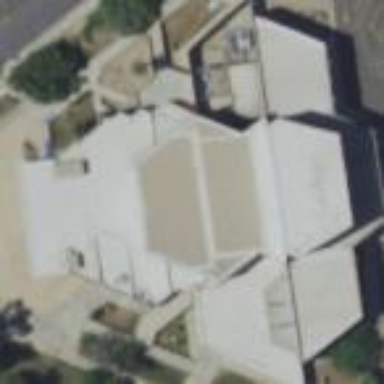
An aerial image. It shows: Theatre building.